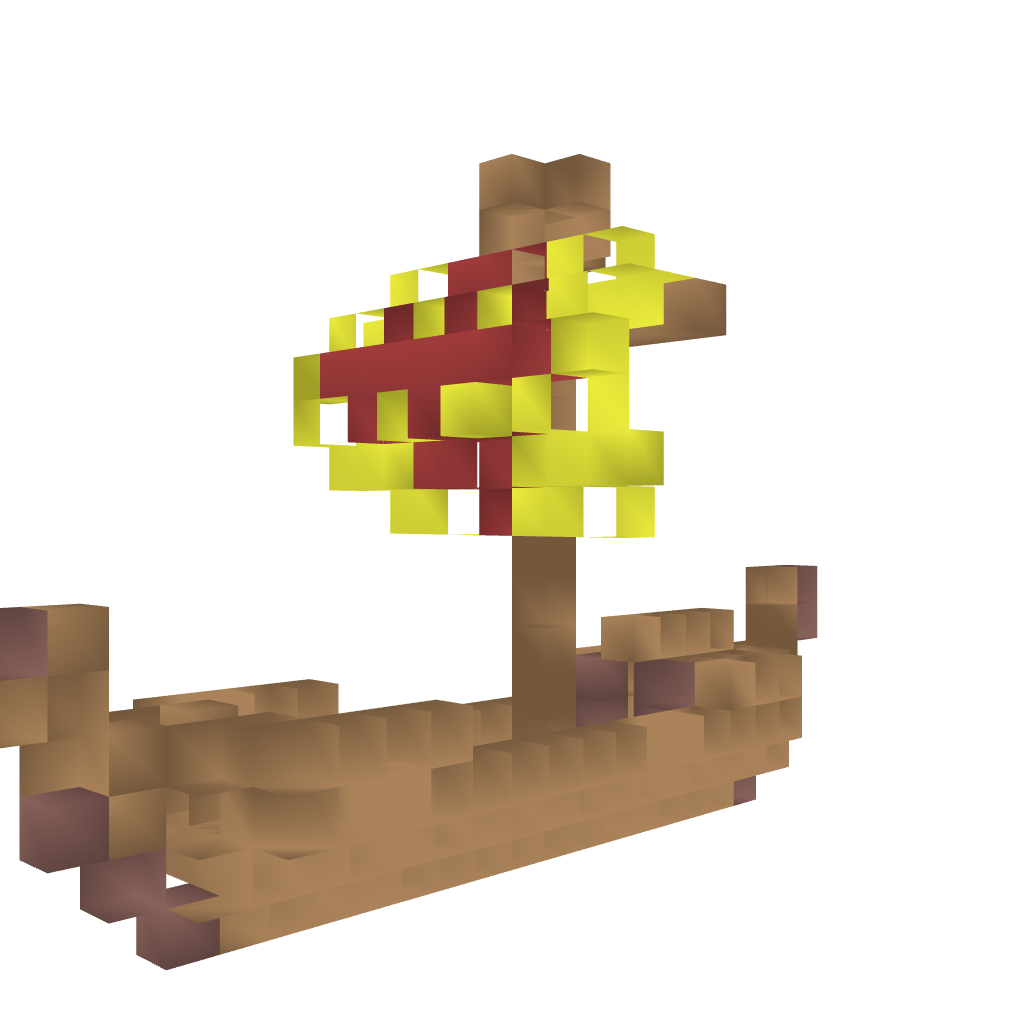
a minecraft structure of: Viking Ship [Small] high quality